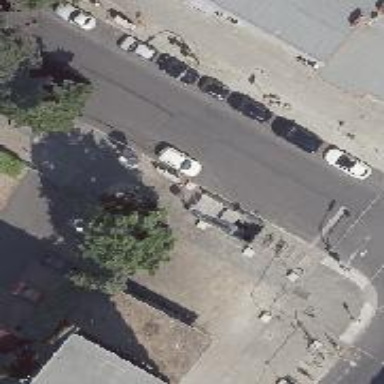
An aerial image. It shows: Subway entrance.